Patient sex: F
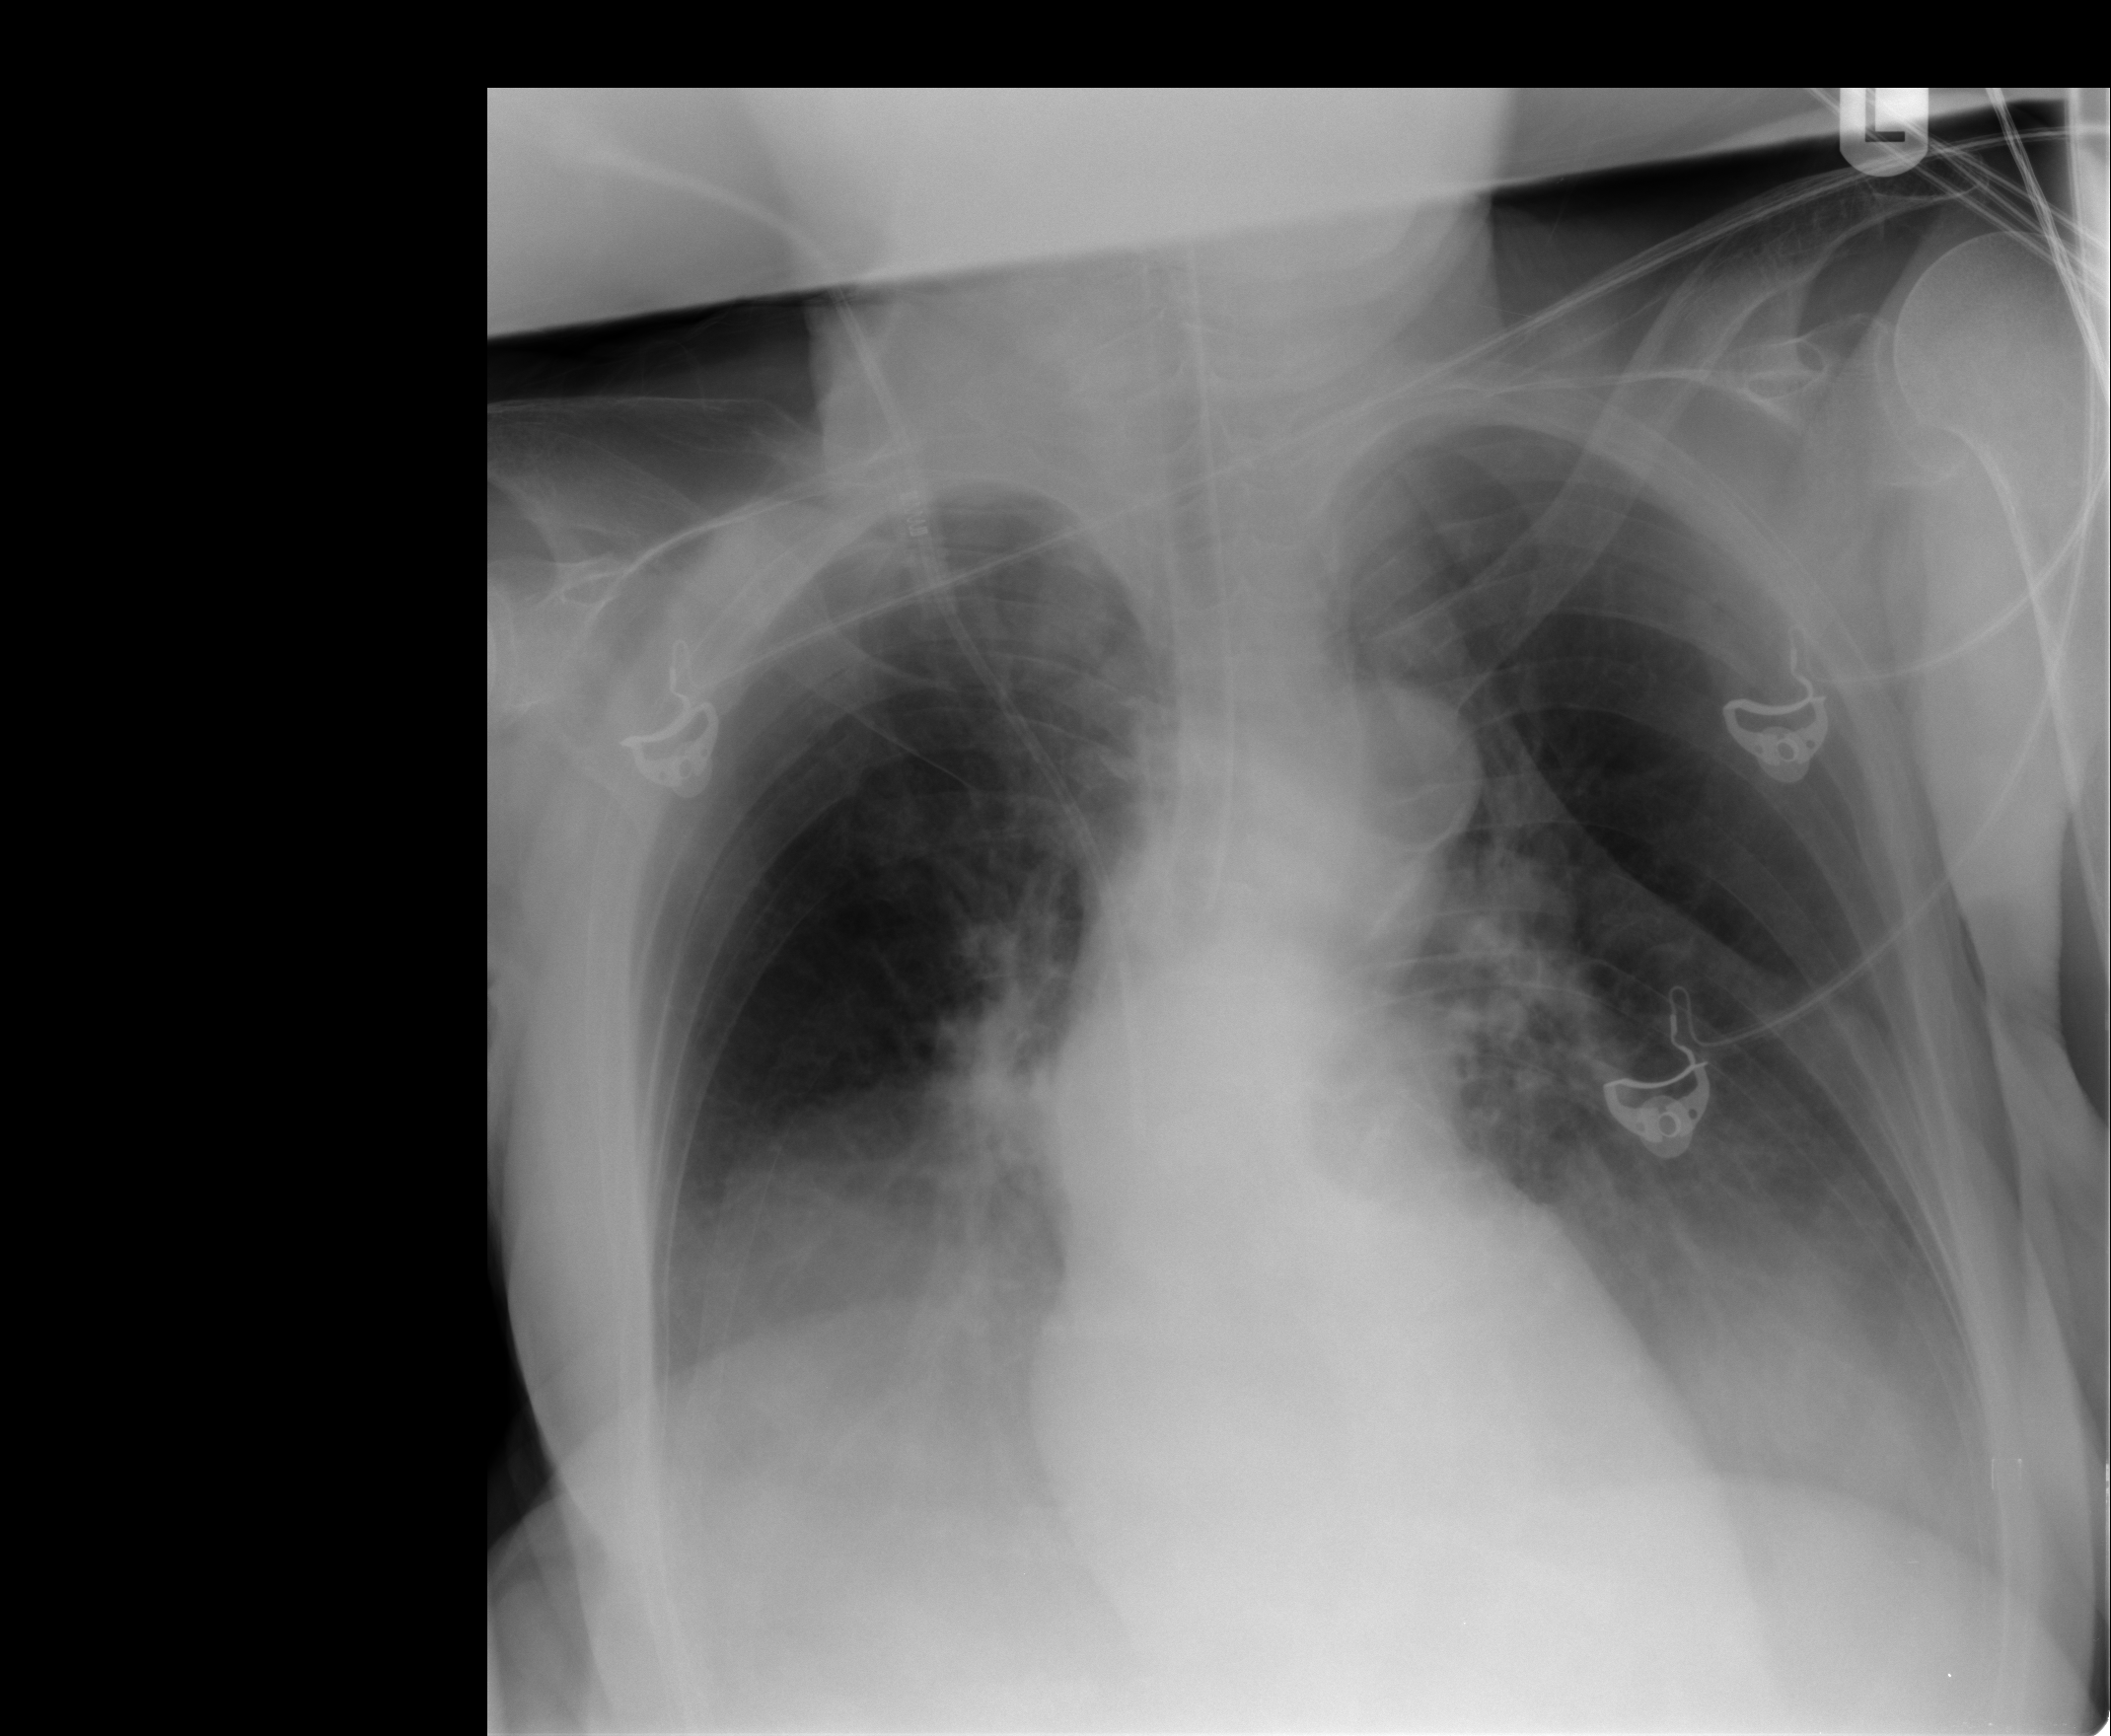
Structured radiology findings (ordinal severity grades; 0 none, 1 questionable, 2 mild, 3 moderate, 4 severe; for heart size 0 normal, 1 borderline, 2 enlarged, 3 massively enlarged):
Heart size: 2
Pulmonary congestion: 2
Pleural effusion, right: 0
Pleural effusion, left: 0
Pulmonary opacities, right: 0
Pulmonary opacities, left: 0
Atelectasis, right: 0
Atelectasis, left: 0